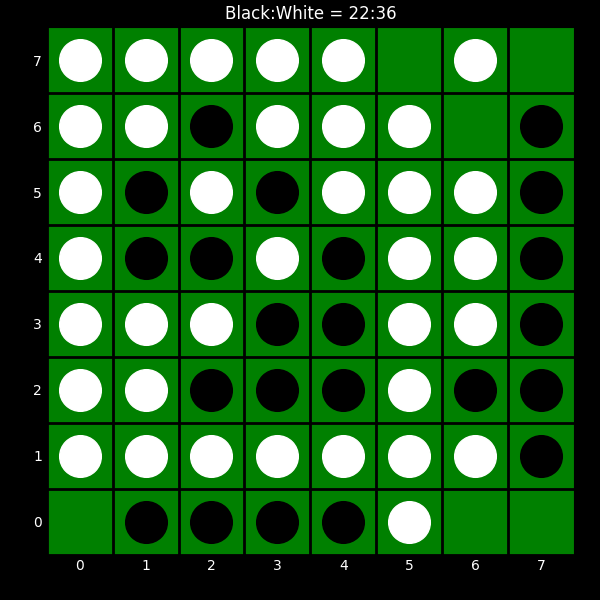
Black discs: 22
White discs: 36